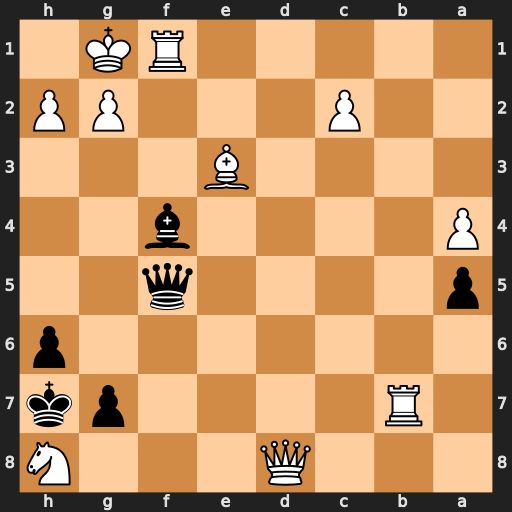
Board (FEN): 3Q3N/1R4pk/7p/p4q2/P4b2/4B3/2P3PP/5RK1
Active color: b
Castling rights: -
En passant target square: -
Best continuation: Bxe3+ Rf2 Qxf2+ Kh1 Qe1#